【题型】填空题　【知识点】解析几何　【难度】medium
在平面直角坐标系 $xOy$ 中，椭圆 $C:\frac{x^2}{a^2}+\frac{y^2}{b^2}=1(a>b>0)$ 的左、右焦点分别为 $F_1,F_2$，椭圆 $C$ 的弦 $ST$ 与 $UV$ 分别平行于 $x$ 轴与 $y$ 轴，且相交于点 $P$。已知线段 $PU,PS,PV,PT$ 的长分别为 $1,2,3,6$，则 $\triangle PF_1F_2$ 的面积为 \underline{\quad\quad}．
【解答】
\textbf{【答案】} $\boldsymbol{\sqrt{15}}$

\vspace{0.3cm}

\textbf{【知识点】} 求椭圆的焦点、焦距、根据椭圆过的点求标准方程

\vspace{0.3cm}

\textbf{【分析】} 不妨设 $P(x_1,y_1)$，根据题意得 $x_1=\frac{1}{2}(|PT|-|PS|)=2$，$y_1=\frac{1}{2}(|PV|-|PU|)=1$，得出 $P(2,1)$，进而求得 $U(2,2),S(4,1)$，代入椭圆的方程，求得 $a^2,b^2$ 的值，结合面积公式，即可求解。

\vspace{0.3cm}

\textbf{【详解】} 根据椭圆的对称性，不妨设 $P(x_1,y_1)$，且 $|PU|=1,|PS|=2,|PV|=3,|PT|=6$，

根据题意，可得 $x_1=\frac{1}{2}(|PT|-|PS|)=2$，$y_1=\frac{1}{2}(|PV|-|PU|)=1$，所以 $P(2,1)$，

则 $x_U=x_1=2,y_U=1+1=2$，且 $x_S=x_1+2=4,y_S=y_1=1$，即 $U(2,2),S(4,1)$，

将点 $U(2,2),S(4,1)$ 代入椭圆 $C$ 的方程，可得 $\frac{4}{a^2}+\frac{4}{b^2}=1$ 和 $\frac{16}{a^2}+\frac{1}{b^2}=1$，

解得 $a^2=20,b^2=5$，则 $c=\sqrt{a^2-b^2}=\sqrt{15}$，

所以 $\triangle PF_1F_2$ 的面积 $S_{\triangle PF_1F_2}=\frac{1}{2}|F_1F_2|\cdot|y_1|=\frac{1}{2}\times2\sqrt{15}\times1=\sqrt{15}$．

故答案为：$\sqrt{15}$．

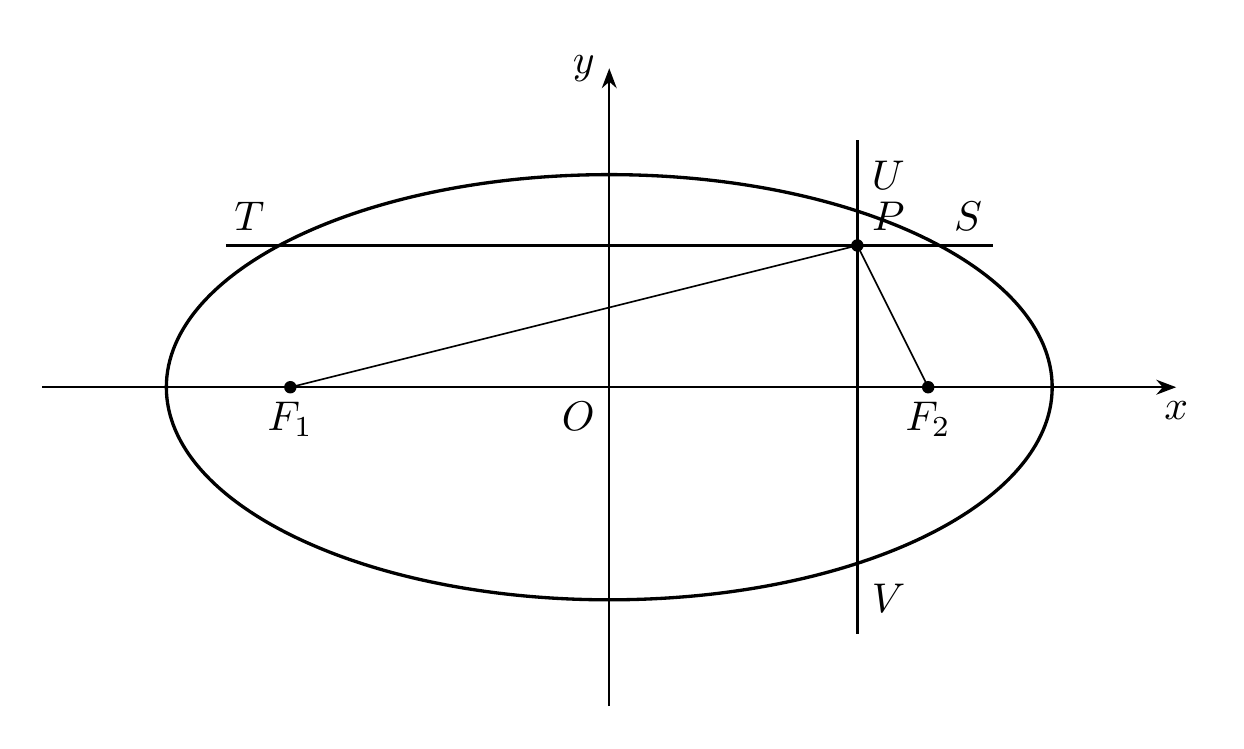